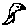
Label: bird